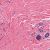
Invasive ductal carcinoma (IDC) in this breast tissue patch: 0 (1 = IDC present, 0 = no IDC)